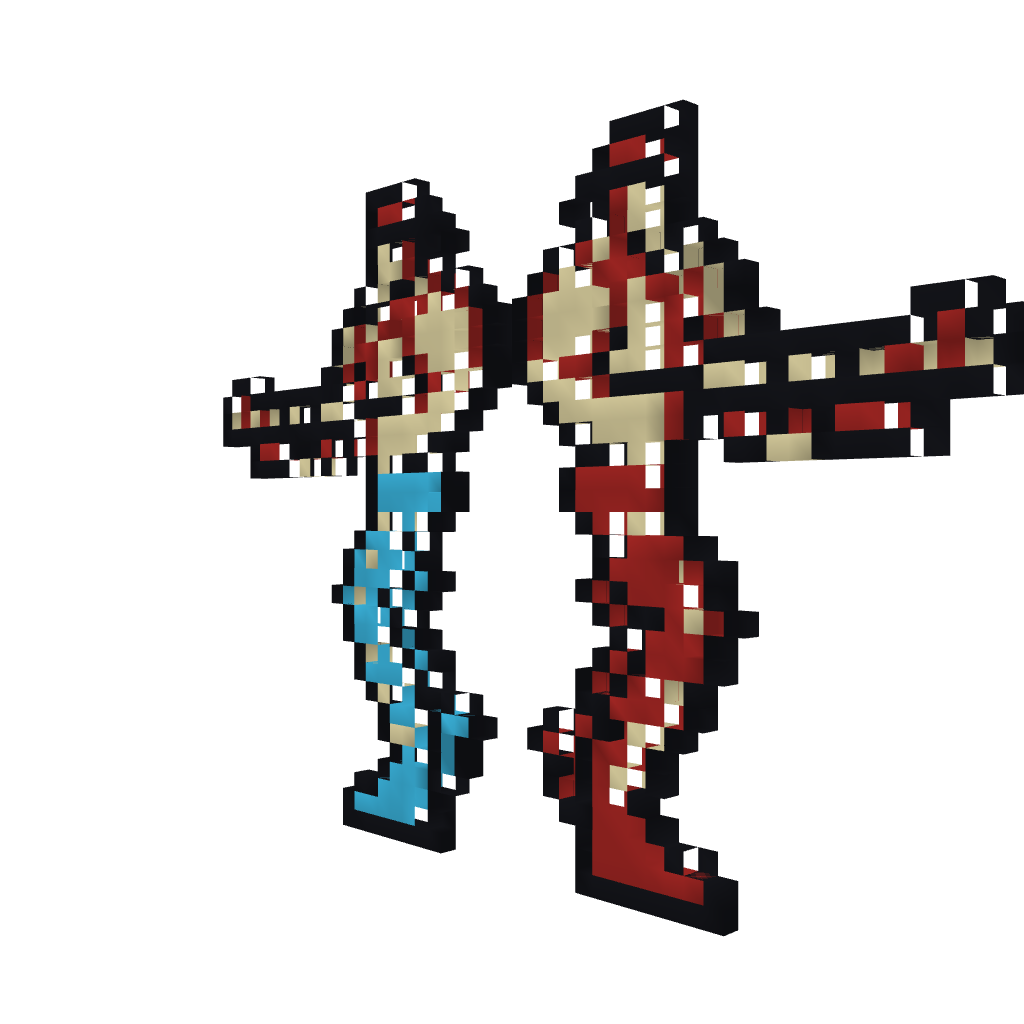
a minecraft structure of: Contra